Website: lowes
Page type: review-order
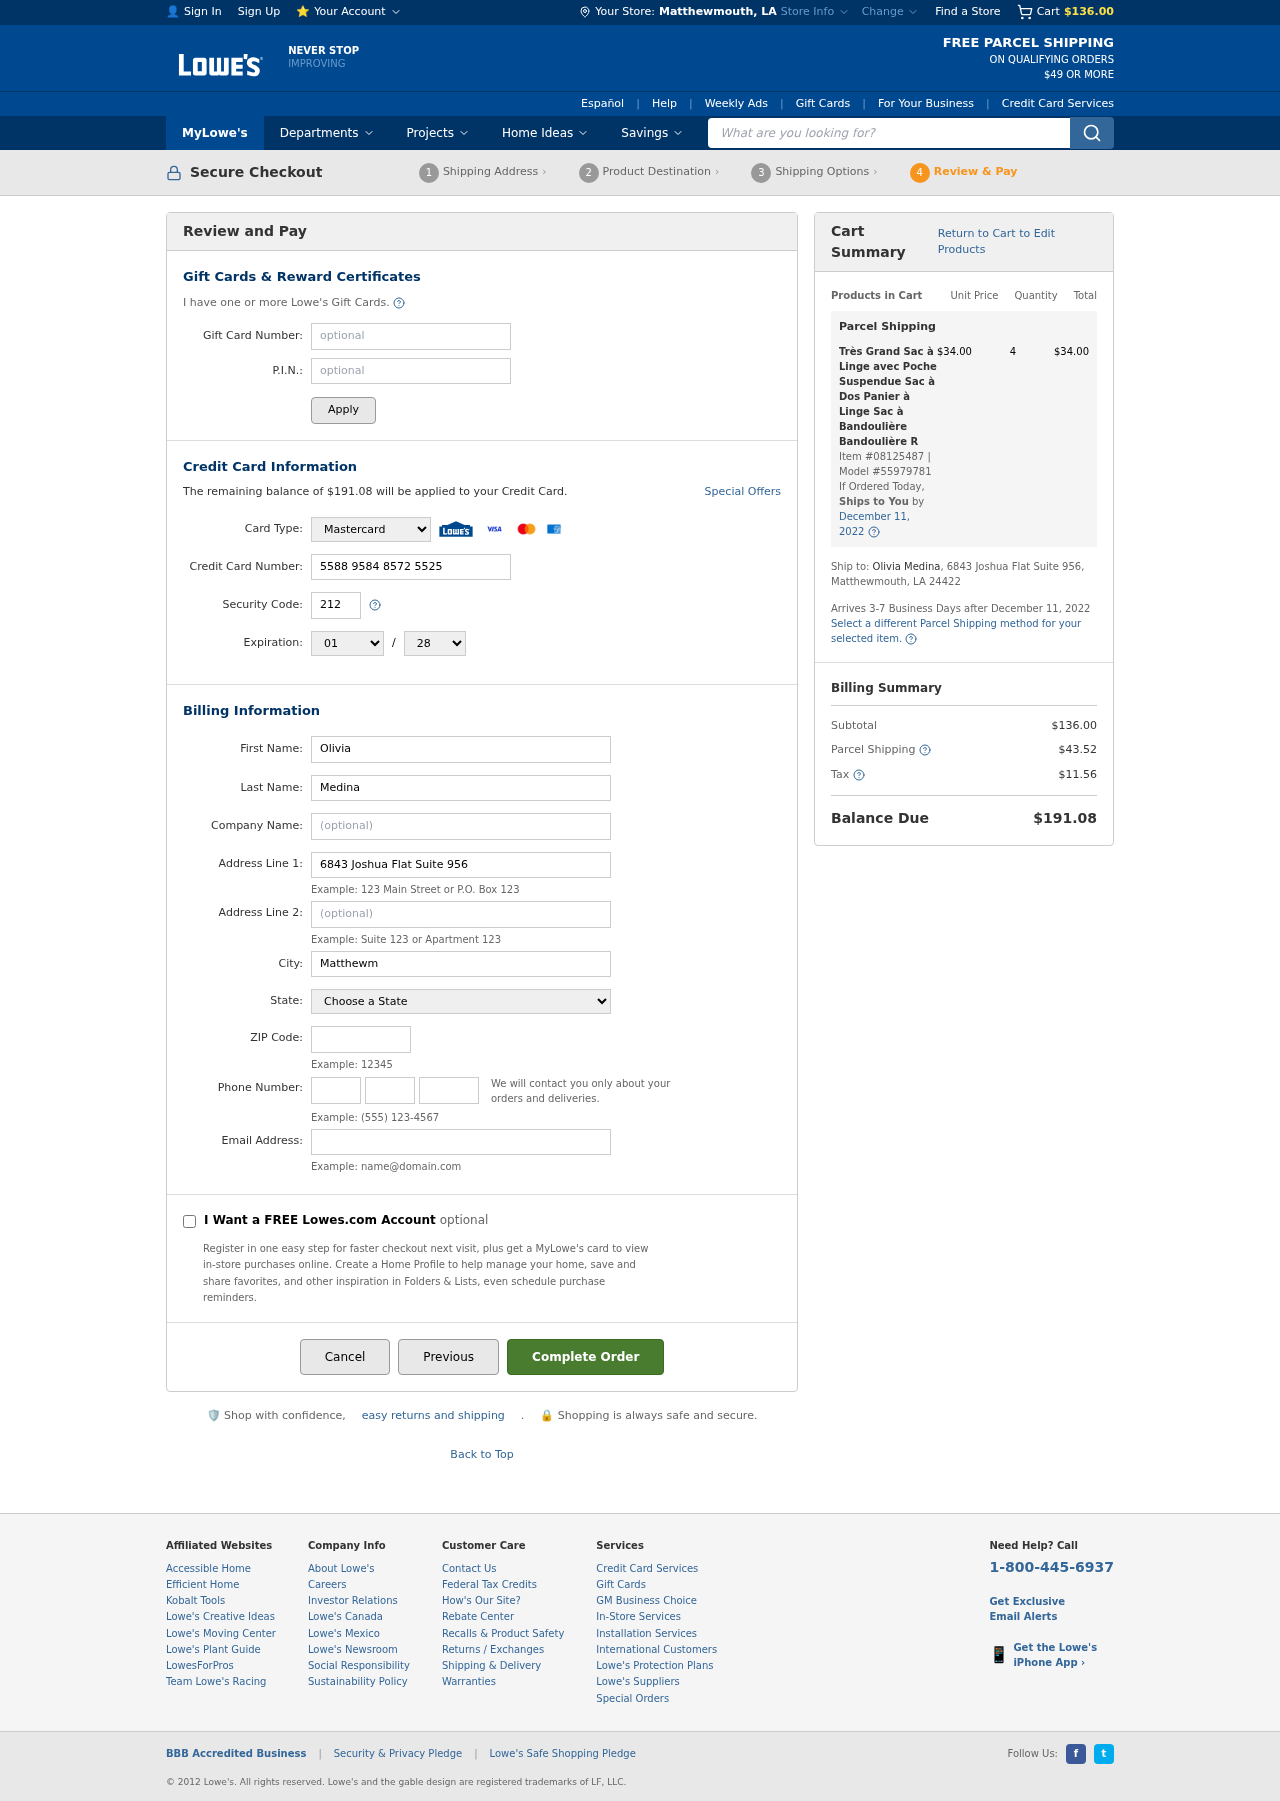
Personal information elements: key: PII_CARD_CVV
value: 212
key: PII_CARD_EXPIRY_MONTH
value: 01
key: PII_CARD_EXPIRY_YEAR
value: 28
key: PII_CARD_NUMBER
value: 5588 9584 8572 5525
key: PII_CARD_TYPE
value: Mastercard
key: PII_CITY
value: Matthewmouth
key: PII_CITY_STATE
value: Matthewmouth, LA
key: PII_EMAIL
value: omedina@yahoo.com
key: PII_FIRSTNAME
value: Olivia
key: PII_LASTNAME
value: Medina
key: PII_PHONE_AREA
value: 450
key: PII_PHONE_PREFIX
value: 376
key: PII_PHONE_SUFFIX
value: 2168
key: PII_POSTCODE
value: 24422
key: PII_STATE
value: Louisiana
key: PII_STREET
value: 6843 Joshua Flat Suite 956
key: PII_STREET2
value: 6843 Joshua Flat Suite 956
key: PII_FULLNAME2
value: Olivia Medina
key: PII_STATE_ABBR
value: LA
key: PII_POSTCODE_FULL
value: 24422
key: PII_CITY_STATE_ZIP
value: Matthewmouth, LA 24422
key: PII_POSTCODE_NUMERIC
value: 24422
Product elements: key: PRODUCT1_NAME
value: Très Grand Sac à Linge avec Poche Suspendue Sac à Dos Panier à Linge Sac à Bandoulière Bandoulière R
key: PRODUCT1_PRICE
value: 34
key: PRODUCT1_QUANTITY
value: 4
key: PRODUCT1_ITEM_NUMBER
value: Item #08125487
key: PRODUCT1_MODEL_NUMBER
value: Model #55979781
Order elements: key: ORDER_SUBTOTAL
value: $136.00
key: ORDER_BALANCE_DUE
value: $191.08
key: ORDER_SHIPPING_DATE
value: December 11, 2022
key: ORDER_ITEM_TOTAL
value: $34.00
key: ORDER_SHIPPING_DATE2
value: December 11, 2022
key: ORDER_SHIPPING_COST
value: $43.52
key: ORDER_TAX
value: $11.56
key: ORDER_TOTAL
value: $191.08
Search elements: key: HEADER_SEARCH
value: What are you looking for?